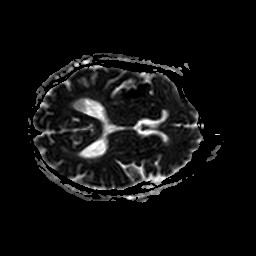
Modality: ADC
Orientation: axial
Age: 82
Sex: female
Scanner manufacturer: philips
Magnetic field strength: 1.5 T
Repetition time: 4.817 s
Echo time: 0.07764 s